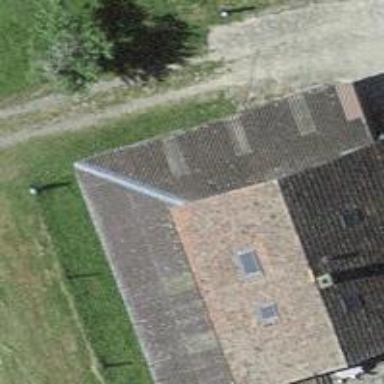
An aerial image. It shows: Barn.